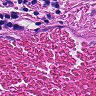
Metastatic tissue present: no